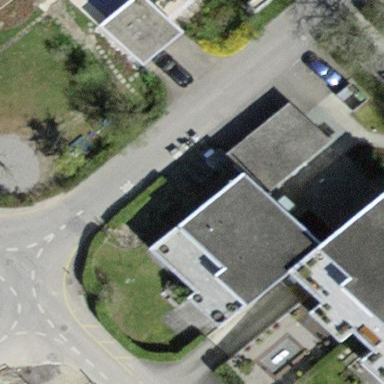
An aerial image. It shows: Flat-roofed building.